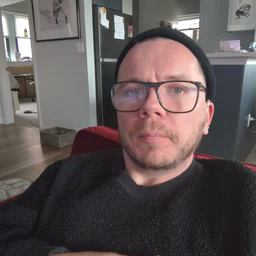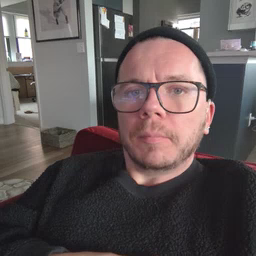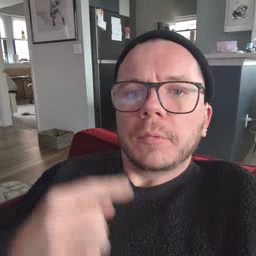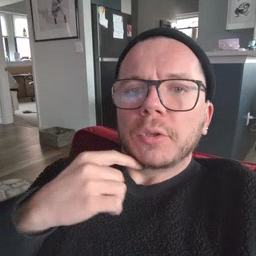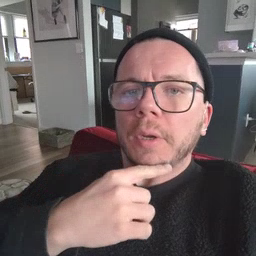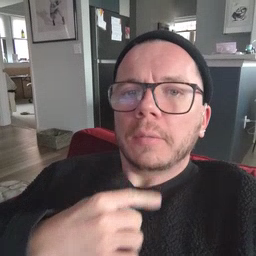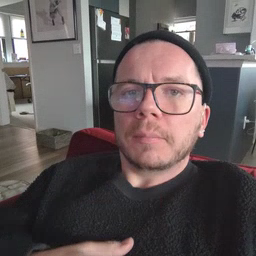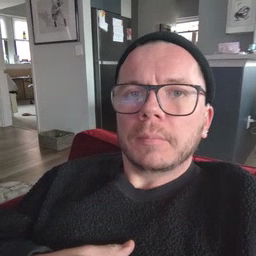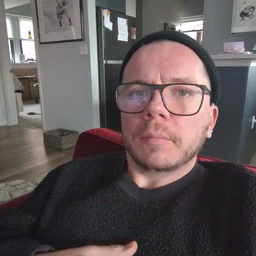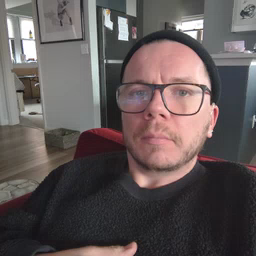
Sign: chin